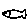
Label: fish